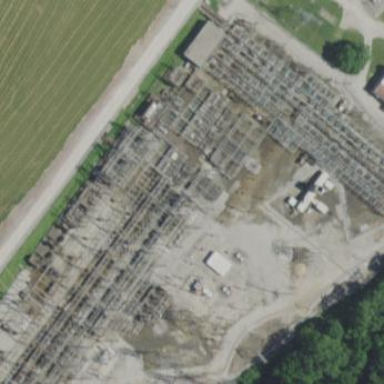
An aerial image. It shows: Power substation.